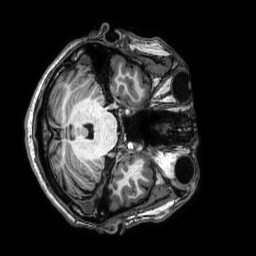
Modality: T1w
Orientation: axial
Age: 31
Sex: male
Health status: healthy
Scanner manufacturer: philips
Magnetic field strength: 3 T
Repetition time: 0.009 s
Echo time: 0.003996 s